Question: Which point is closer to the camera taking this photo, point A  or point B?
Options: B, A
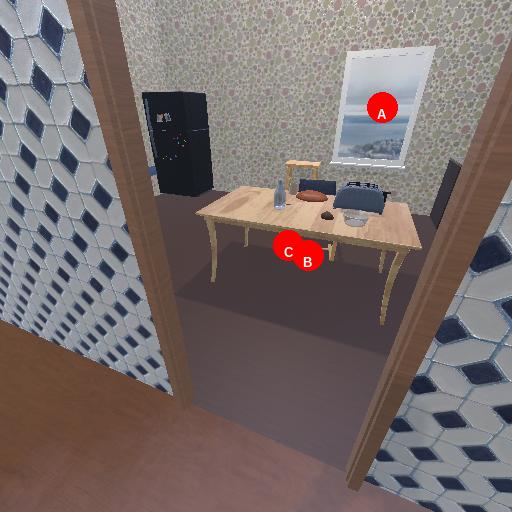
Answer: B